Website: lowes
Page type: stored-credit-cards
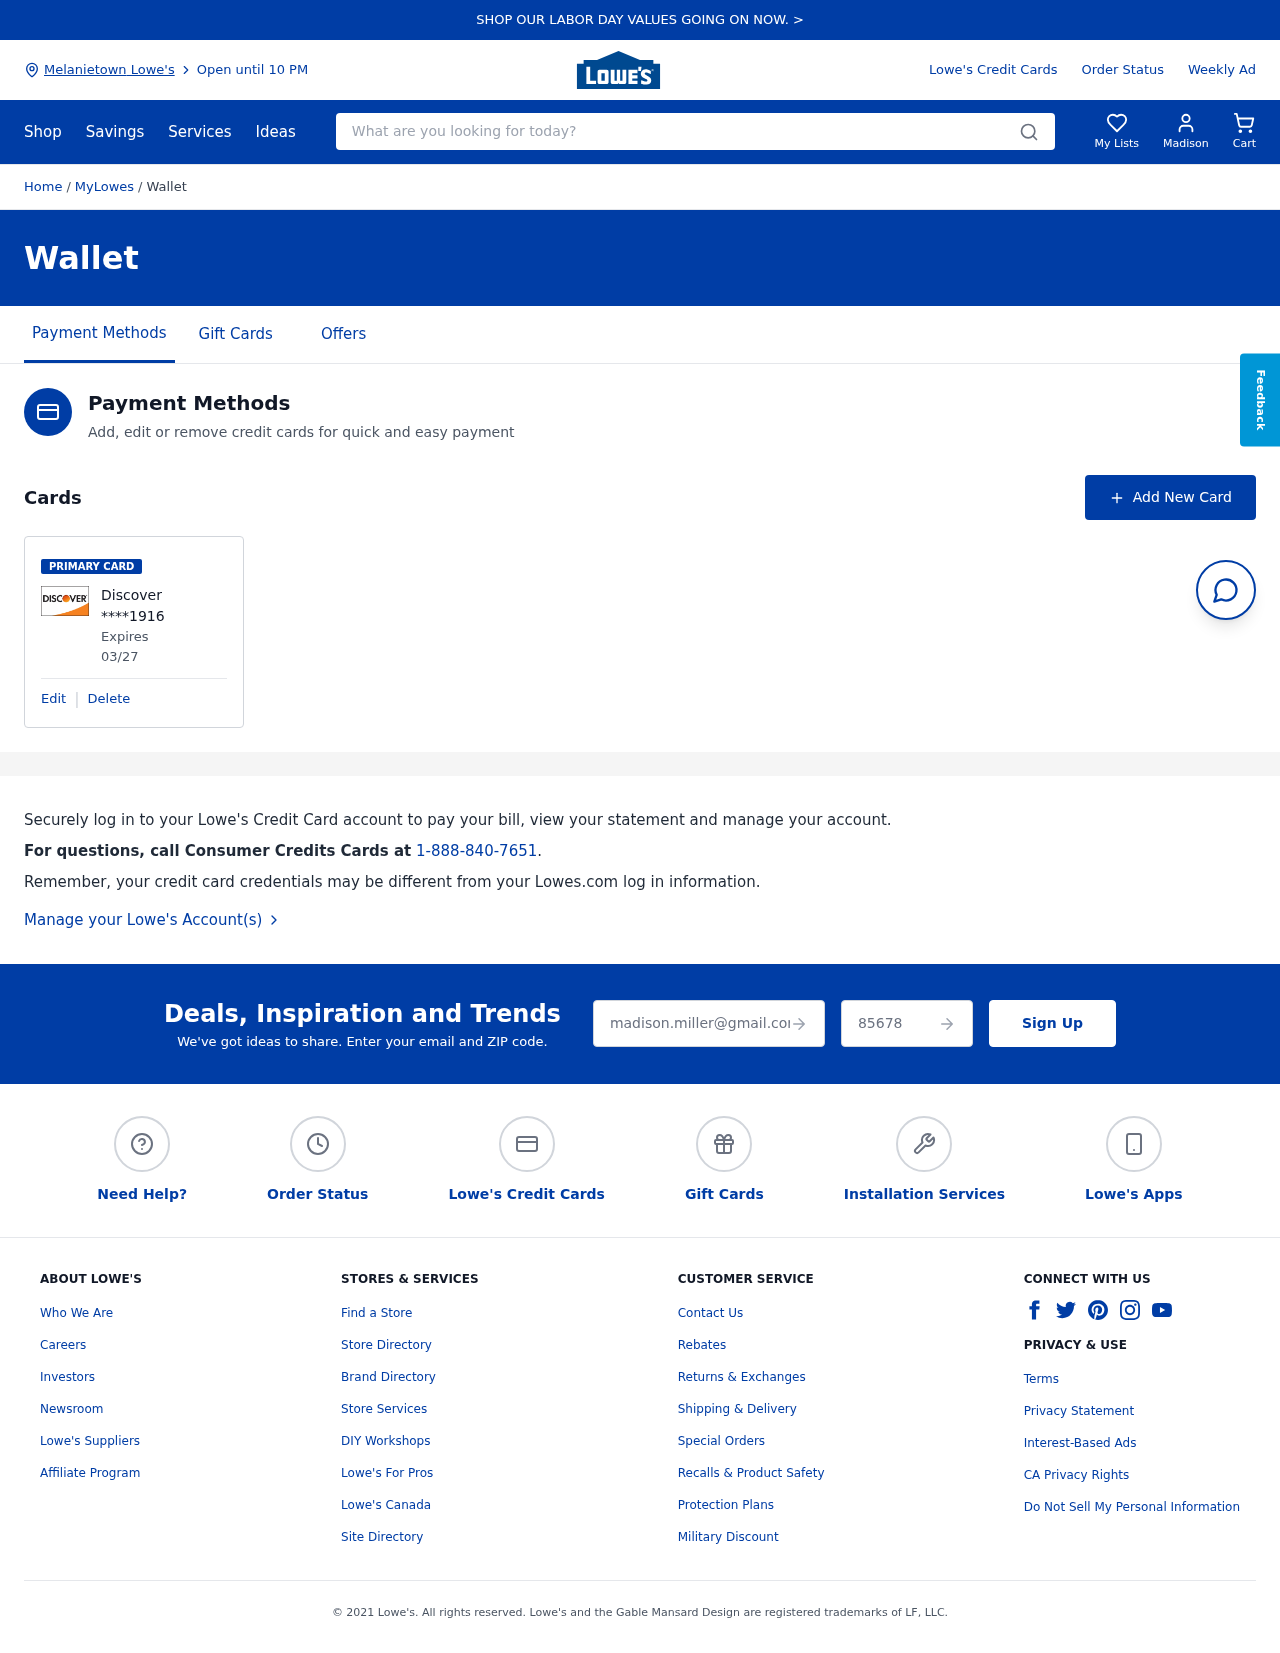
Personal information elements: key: PII_CARD_EXPIRY
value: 03/27
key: PII_CARD_LAST4
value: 1916
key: PII_CARD_TYPE
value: Discover
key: PII_CITY
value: Melanietown Lowe's
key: PII_EMAIL
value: madison.miller@gmail.com
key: PII_FIRSTNAME
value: Madison
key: PII_POSTCODE
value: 85678
Search elements: key: HEADER_SEARCH
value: What are you looking for today?